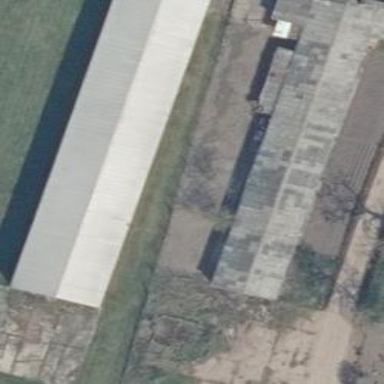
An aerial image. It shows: Gabled farm auxiliary building with grey roof oriented along certain direction.